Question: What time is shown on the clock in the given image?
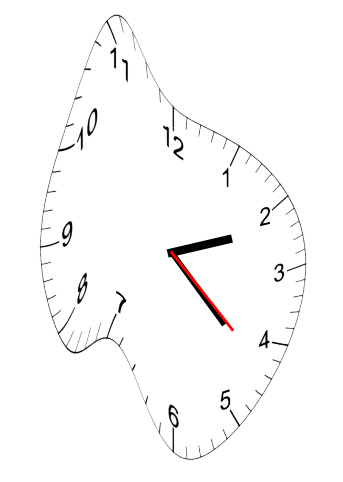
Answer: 02:22:22